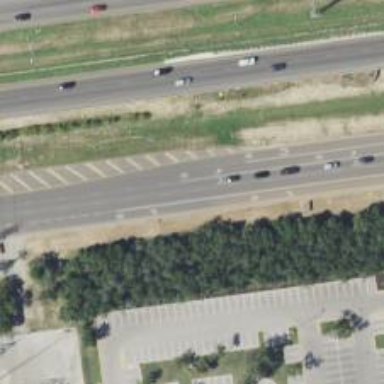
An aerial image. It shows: Secondary road with frontage road.